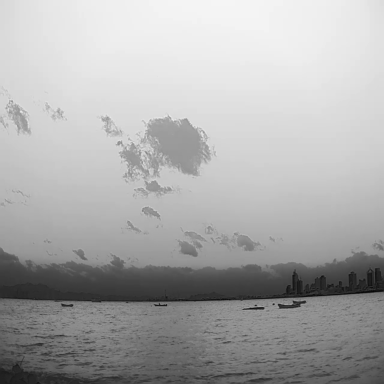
There are four bulk_carriers in the infrared image.